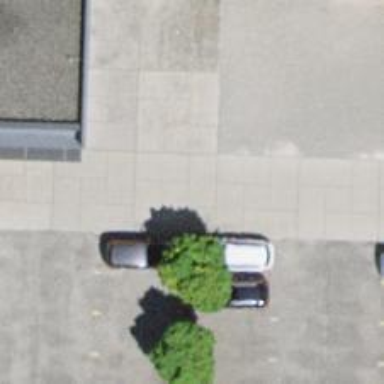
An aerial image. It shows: Concrete footway.